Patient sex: M
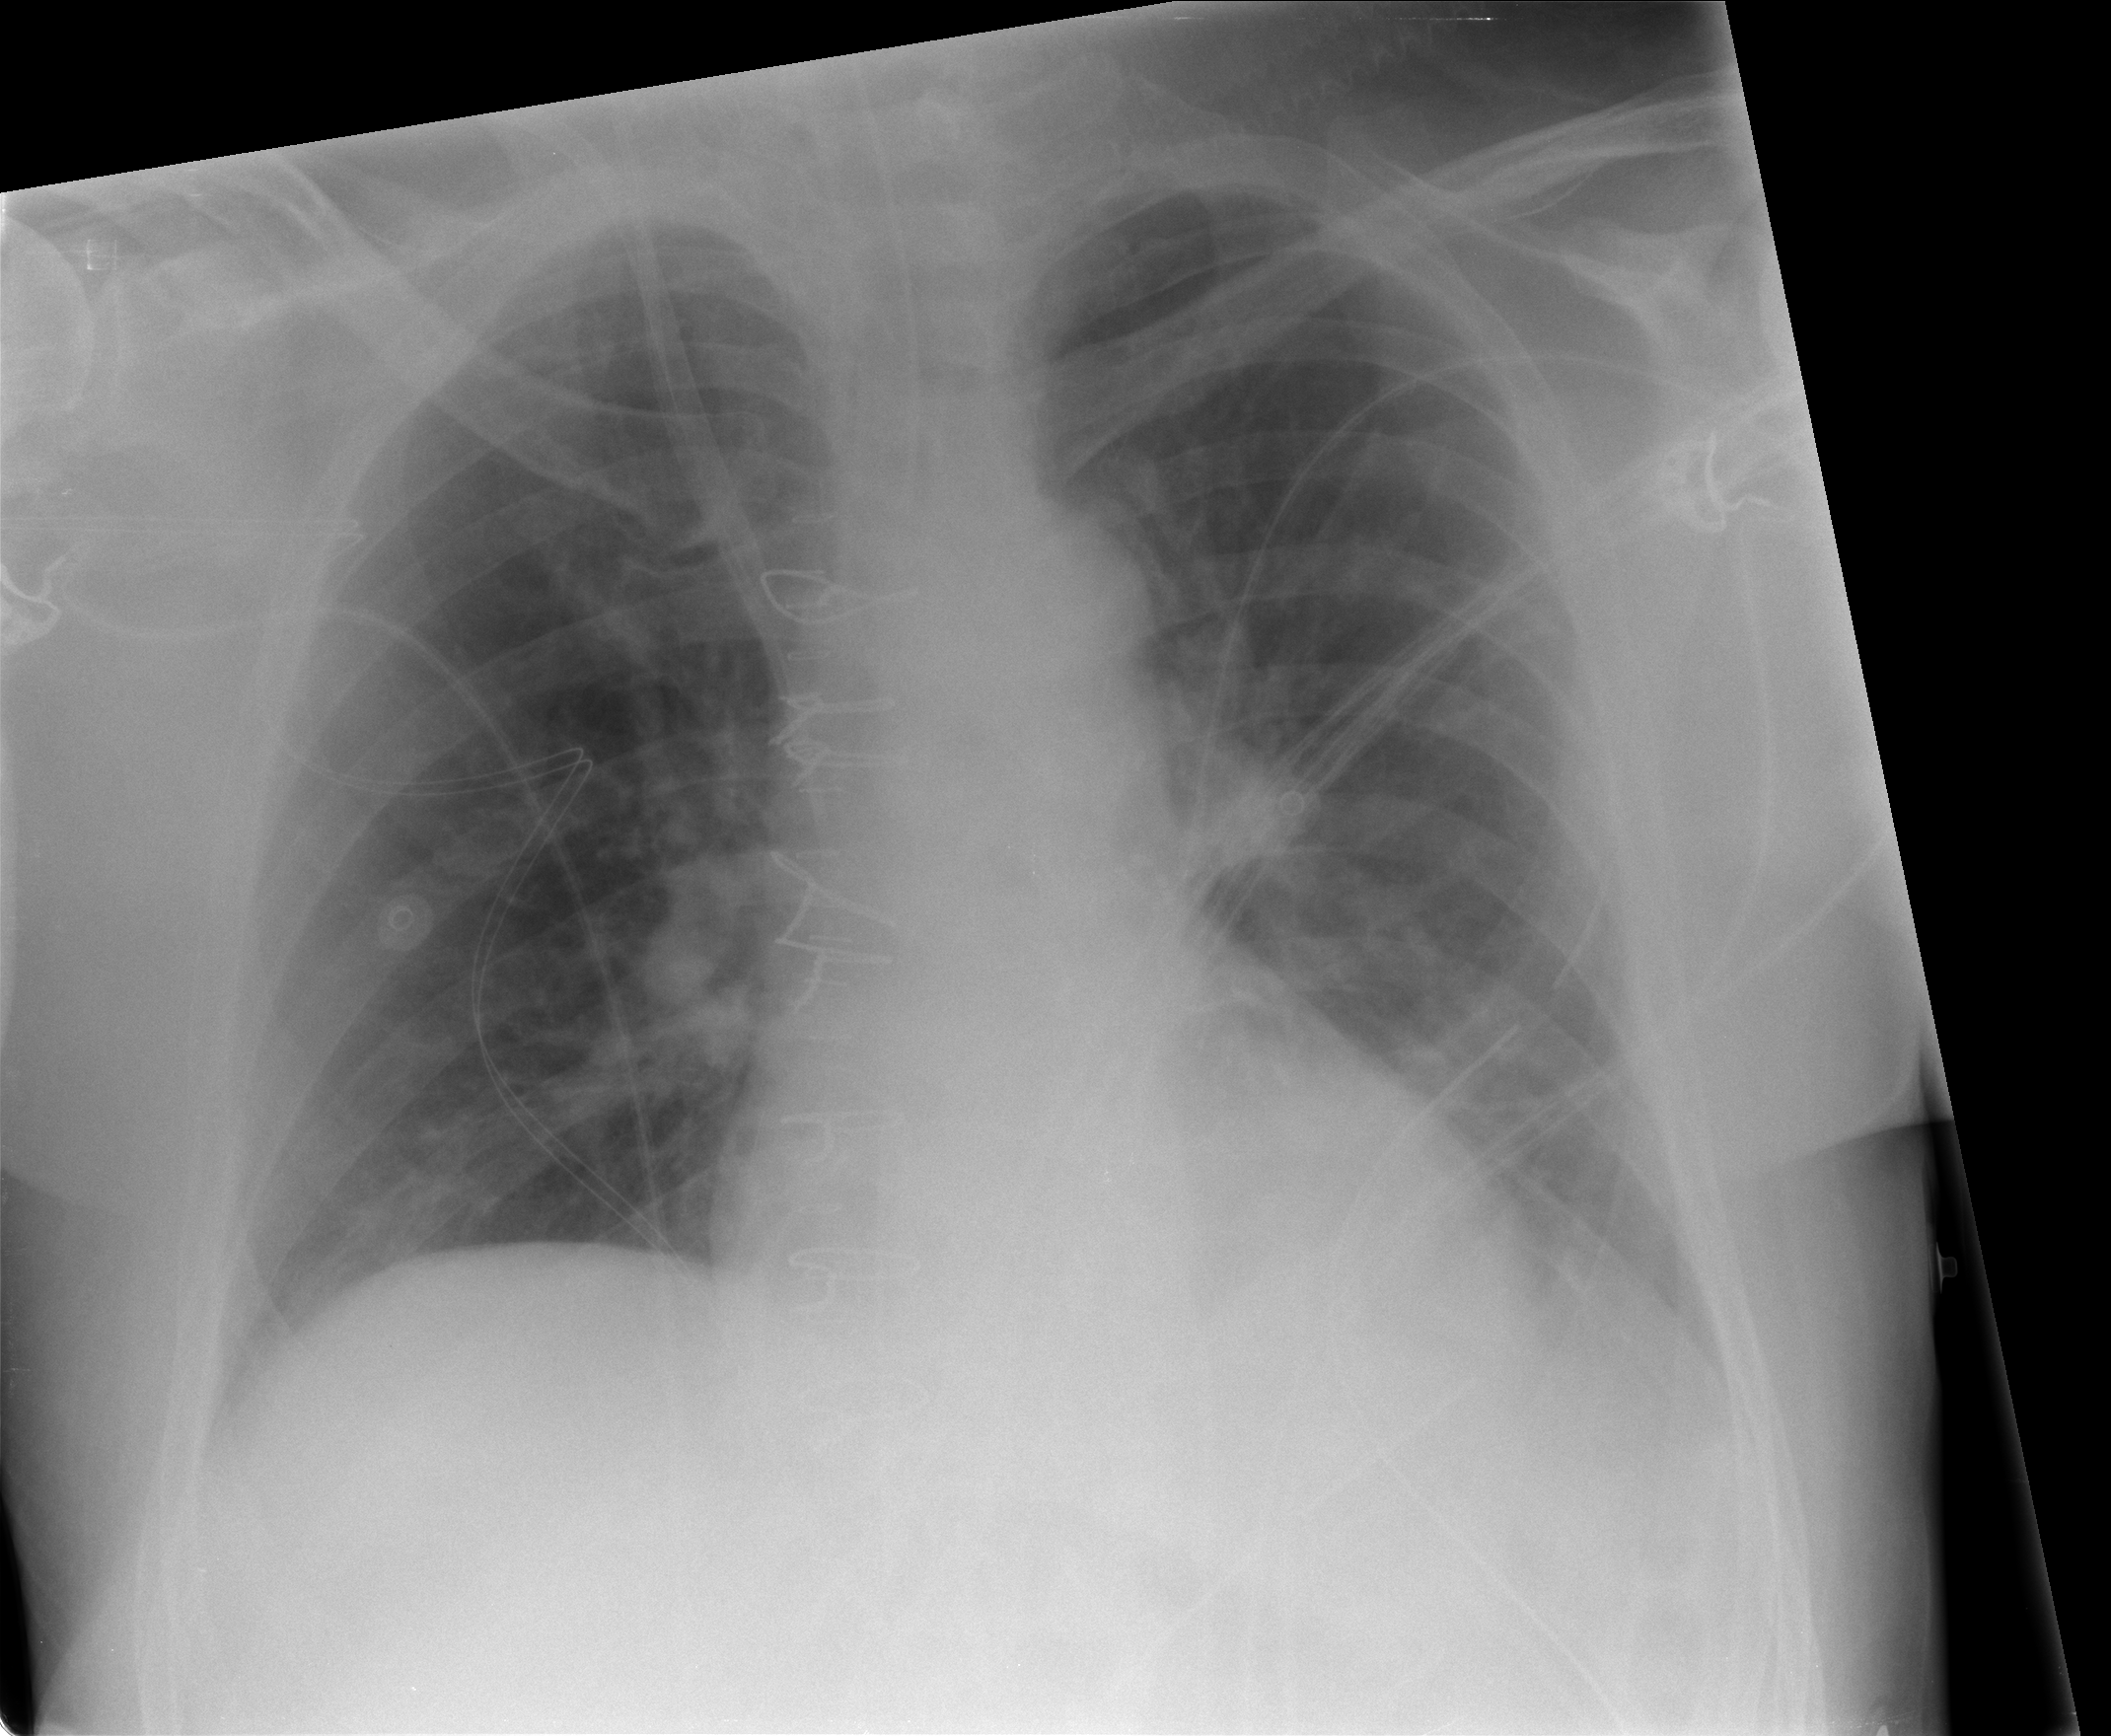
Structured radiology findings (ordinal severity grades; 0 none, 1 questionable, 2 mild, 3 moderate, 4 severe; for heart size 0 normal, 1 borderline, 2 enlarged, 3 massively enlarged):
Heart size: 0
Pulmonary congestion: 0
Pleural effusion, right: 0
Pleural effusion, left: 2
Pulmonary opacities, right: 0
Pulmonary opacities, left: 0
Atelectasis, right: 0
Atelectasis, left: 2